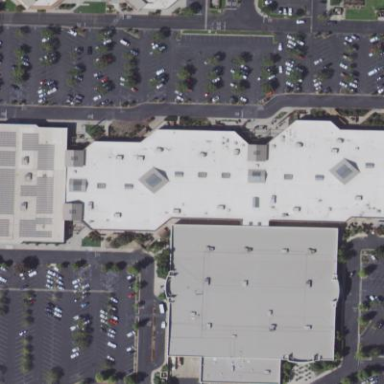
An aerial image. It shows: Retail building that serves as mall.